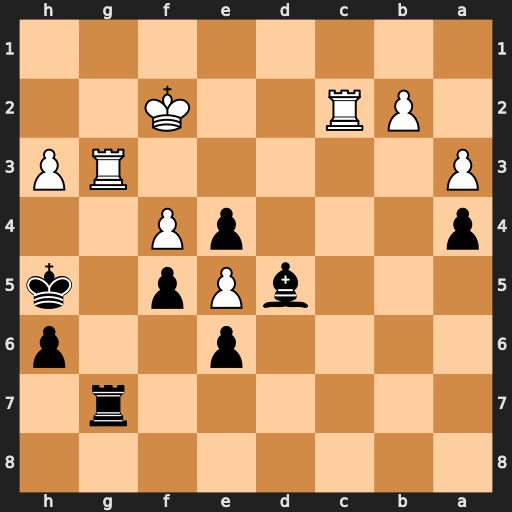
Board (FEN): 8/6r1/4p2p/3bPp1k/p3pP2/P5RP/1PR2K2/8
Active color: b
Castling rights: -
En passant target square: -
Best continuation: e3+ Rxe3 Rg2+ Kf1 Rxc2